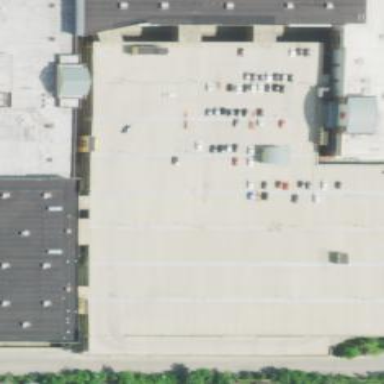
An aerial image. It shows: Mall building.